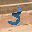
Label: 3